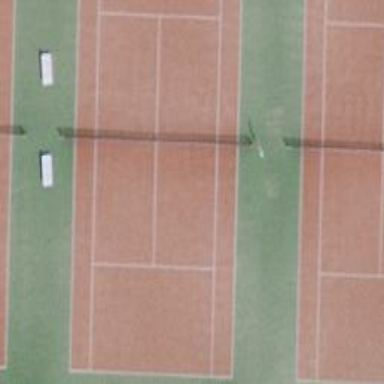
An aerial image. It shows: Tennis court on pitch.